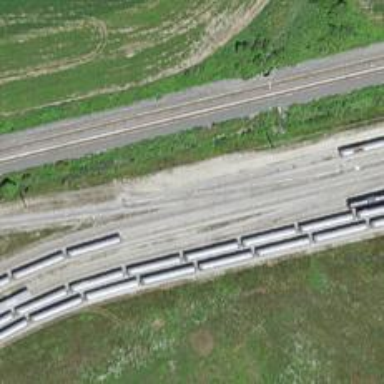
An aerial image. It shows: Railway siding for service.